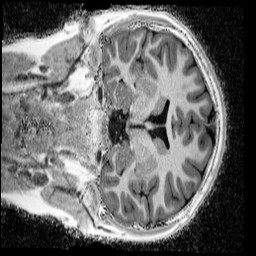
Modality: UNIT1_denoised
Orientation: coronal
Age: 12
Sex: male
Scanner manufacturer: siemens
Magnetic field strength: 3 T
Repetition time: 4 s
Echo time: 0.00299 s